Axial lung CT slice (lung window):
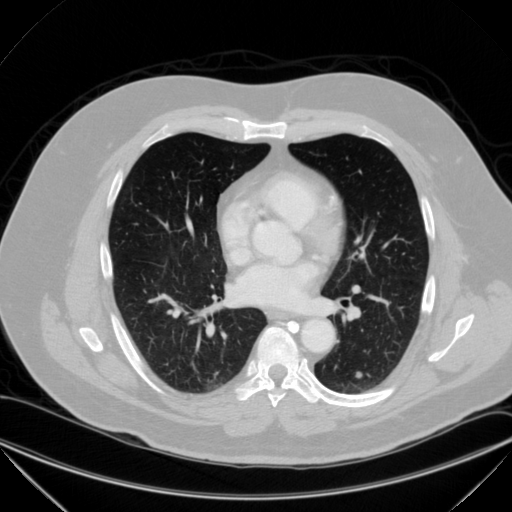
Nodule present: yes
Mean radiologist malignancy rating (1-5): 3.25